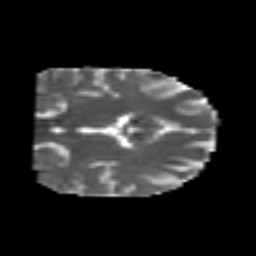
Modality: MD
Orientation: coronal
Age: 25
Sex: male
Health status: healthy